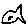
Label: fish